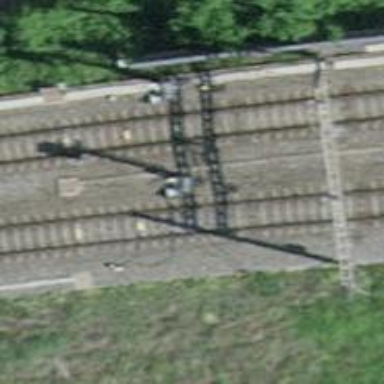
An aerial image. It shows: Railway signal.